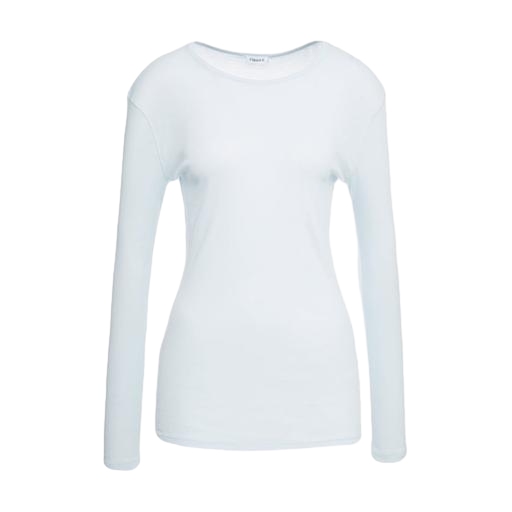
blue iconic women's long-sleeved t-shirt, blue women's long-sleeve t-shirt, blue anna long-sleeve tee, white background